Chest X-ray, PA view. Patient: 64 years old, sex F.
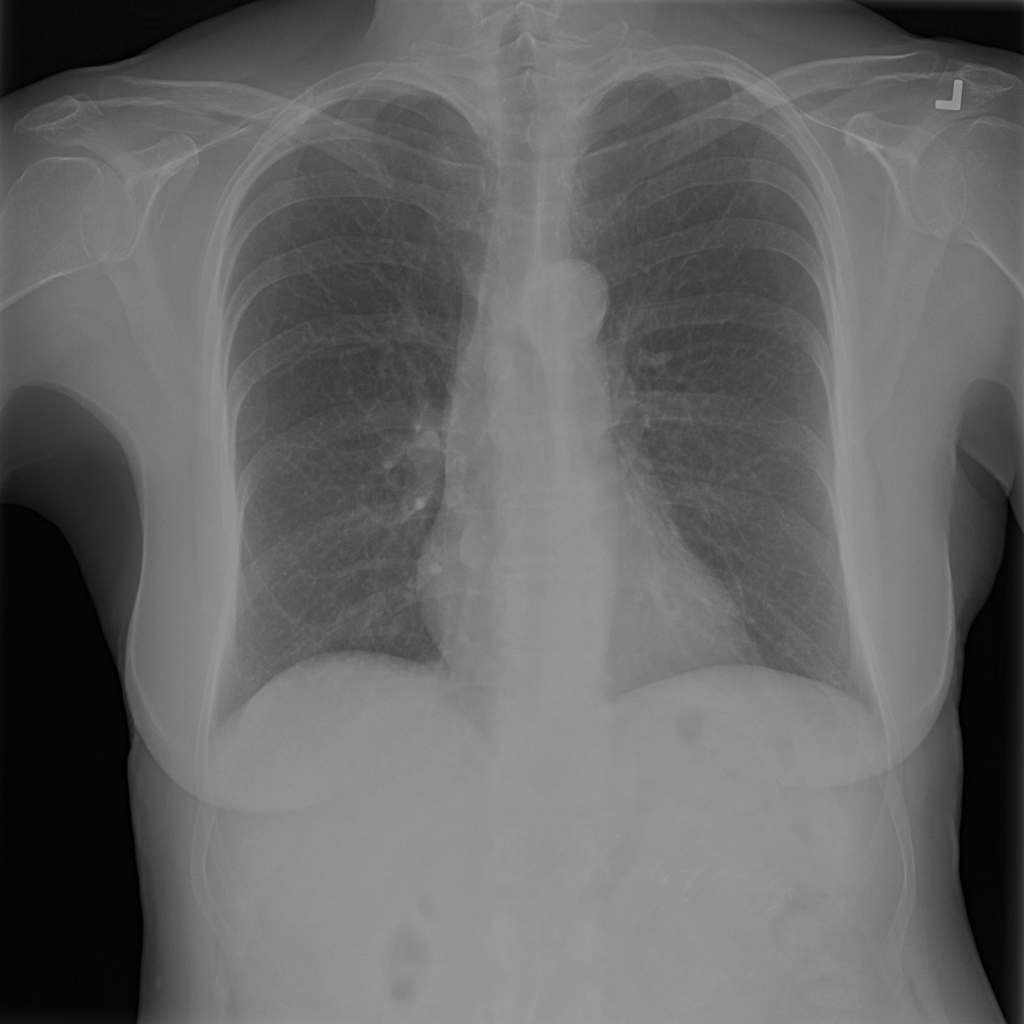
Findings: No Finding